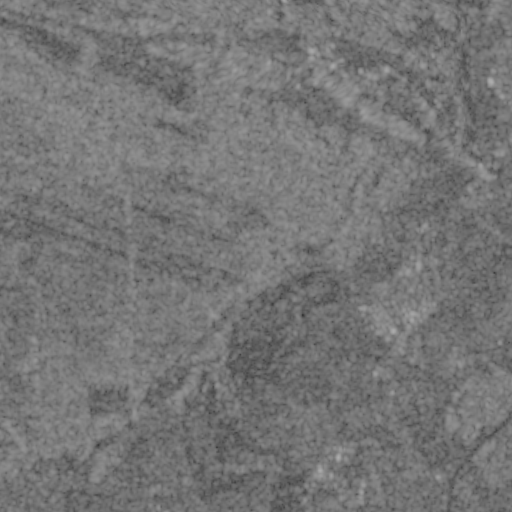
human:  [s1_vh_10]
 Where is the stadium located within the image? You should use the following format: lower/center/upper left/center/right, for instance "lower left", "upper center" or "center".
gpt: The stadium is located in the lower center of the image.
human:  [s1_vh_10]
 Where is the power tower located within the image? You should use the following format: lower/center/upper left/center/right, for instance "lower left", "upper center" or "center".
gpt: There is no power tower in the image.

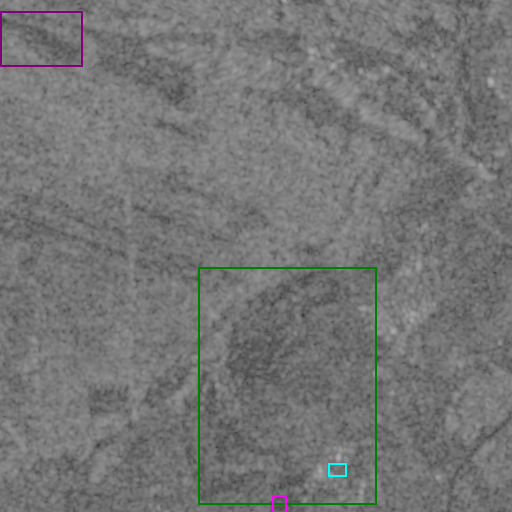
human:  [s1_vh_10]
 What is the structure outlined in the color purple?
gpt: The structure outlined in purple is a crop field.
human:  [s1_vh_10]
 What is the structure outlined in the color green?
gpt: The structure outlined in green is a park.
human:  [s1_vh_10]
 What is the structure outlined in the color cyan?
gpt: The structure outlined in cyan is a parking lot.
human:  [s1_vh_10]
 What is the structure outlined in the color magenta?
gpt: The structure outlined in magenta is a stadium.
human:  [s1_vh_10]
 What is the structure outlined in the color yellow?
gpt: There is no yellow outline.